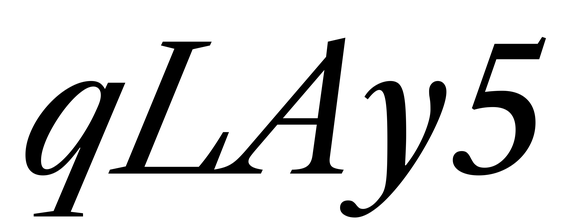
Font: LibreCaslonText-Italic_Italic